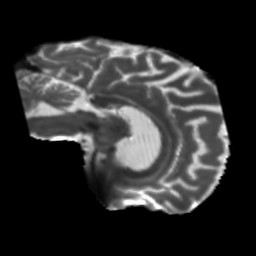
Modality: T2w
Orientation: sagittal
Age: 55
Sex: male
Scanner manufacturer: siemens
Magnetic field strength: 3 T
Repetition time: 5.47 s
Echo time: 0.0854 s